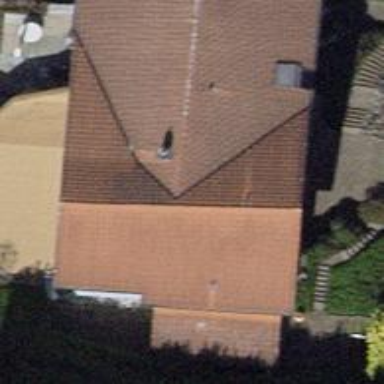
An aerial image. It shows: Simple and straightforward house.